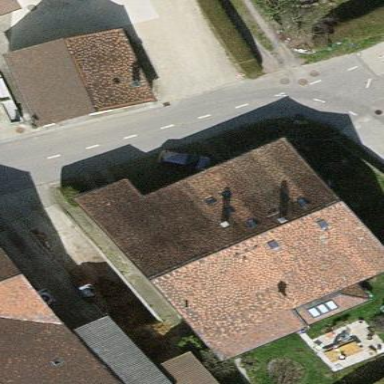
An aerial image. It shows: Simple house.